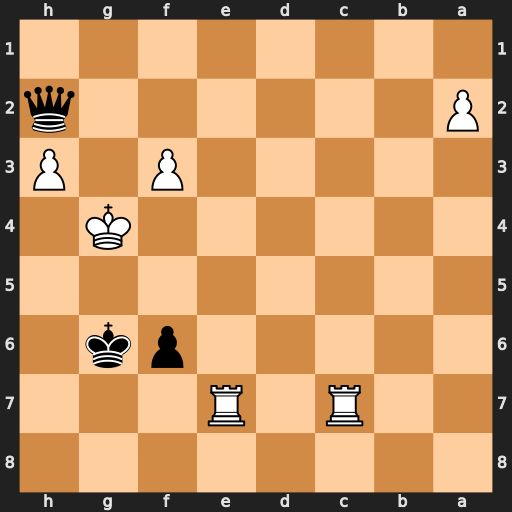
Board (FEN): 8/2R1R3/5pk1/8/6K1/5P1P/P6q/8
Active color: b
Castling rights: -
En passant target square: -
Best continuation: f5+ Kh4 Qf2#